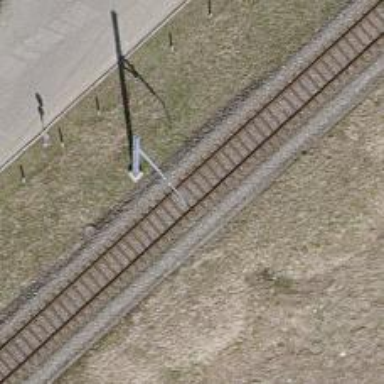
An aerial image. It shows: Catenary mast for power lines.